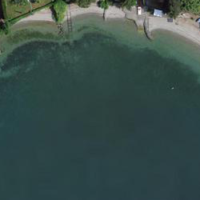
EUNIS habitat code: 14
Species observed at this site:
Potamogeton perfoliatus